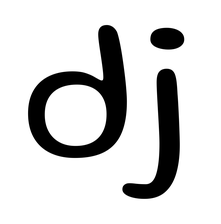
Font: Gluten_Light